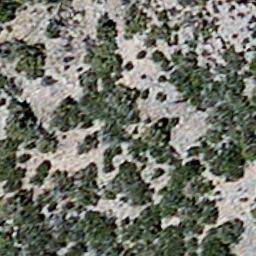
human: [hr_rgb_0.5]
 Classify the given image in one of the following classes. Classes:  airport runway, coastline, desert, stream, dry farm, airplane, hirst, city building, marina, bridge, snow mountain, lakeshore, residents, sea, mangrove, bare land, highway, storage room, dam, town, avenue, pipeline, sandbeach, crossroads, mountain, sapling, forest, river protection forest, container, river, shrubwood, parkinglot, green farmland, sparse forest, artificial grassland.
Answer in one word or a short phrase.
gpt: sparse forest